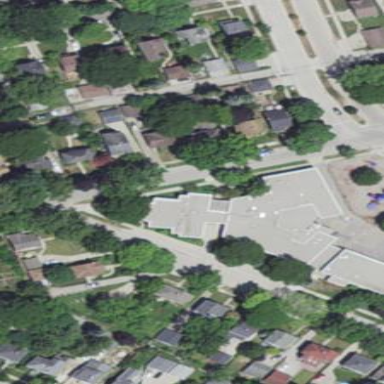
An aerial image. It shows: School building.